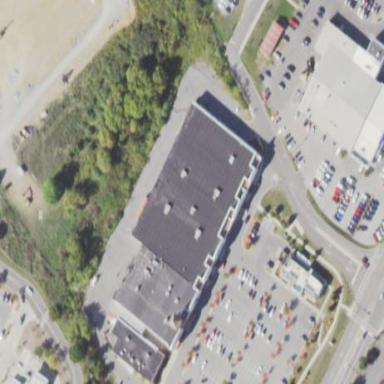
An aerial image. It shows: Department store.